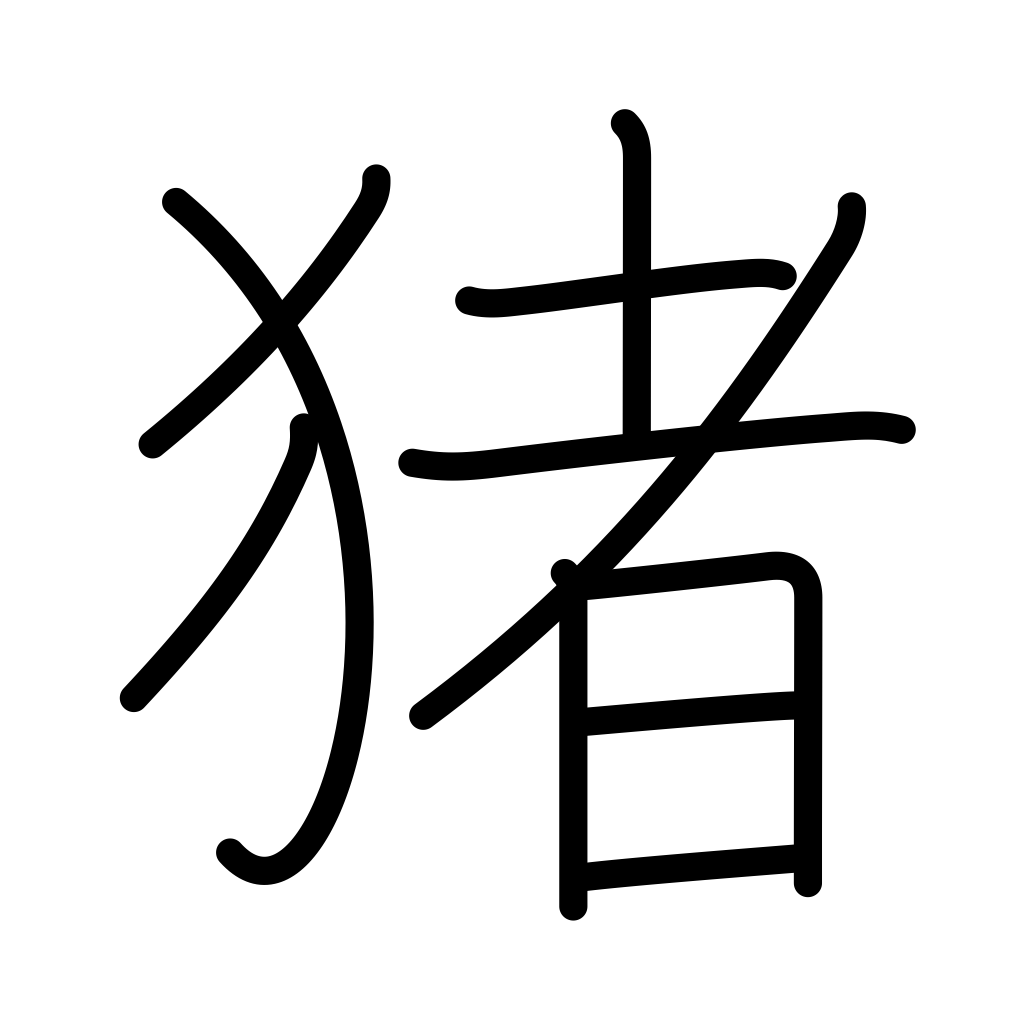
Meaning: pig